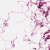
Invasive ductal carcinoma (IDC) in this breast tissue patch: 0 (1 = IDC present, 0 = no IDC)